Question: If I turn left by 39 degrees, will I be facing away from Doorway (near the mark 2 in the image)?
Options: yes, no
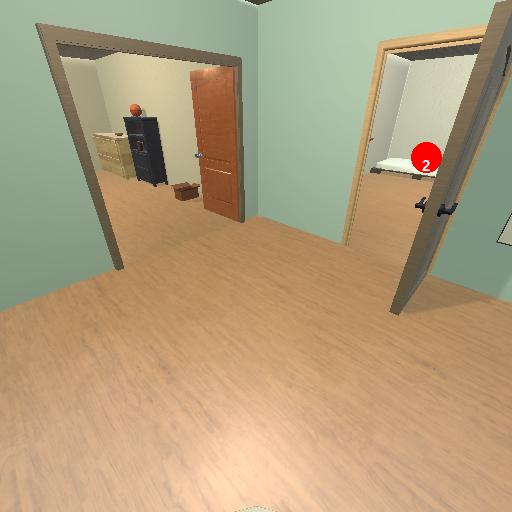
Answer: yes